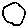
Label: circle